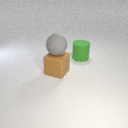
large green rubber cylinder behind large brown rubber cube